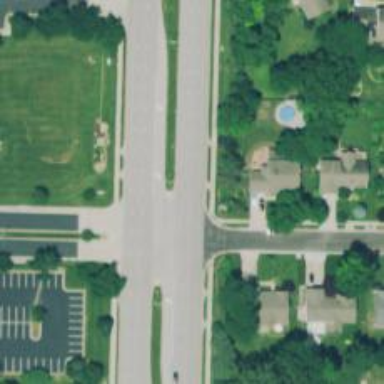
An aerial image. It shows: Dash road marking.